Interaction volume radius: 5 \u00c5
Interaction volume height: 25 \u00c5
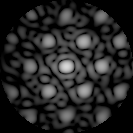
Disorder parameter: 0.2693